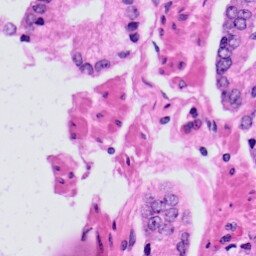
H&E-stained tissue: Prostate